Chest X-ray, PA view. Patient: 23 years old, sex M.
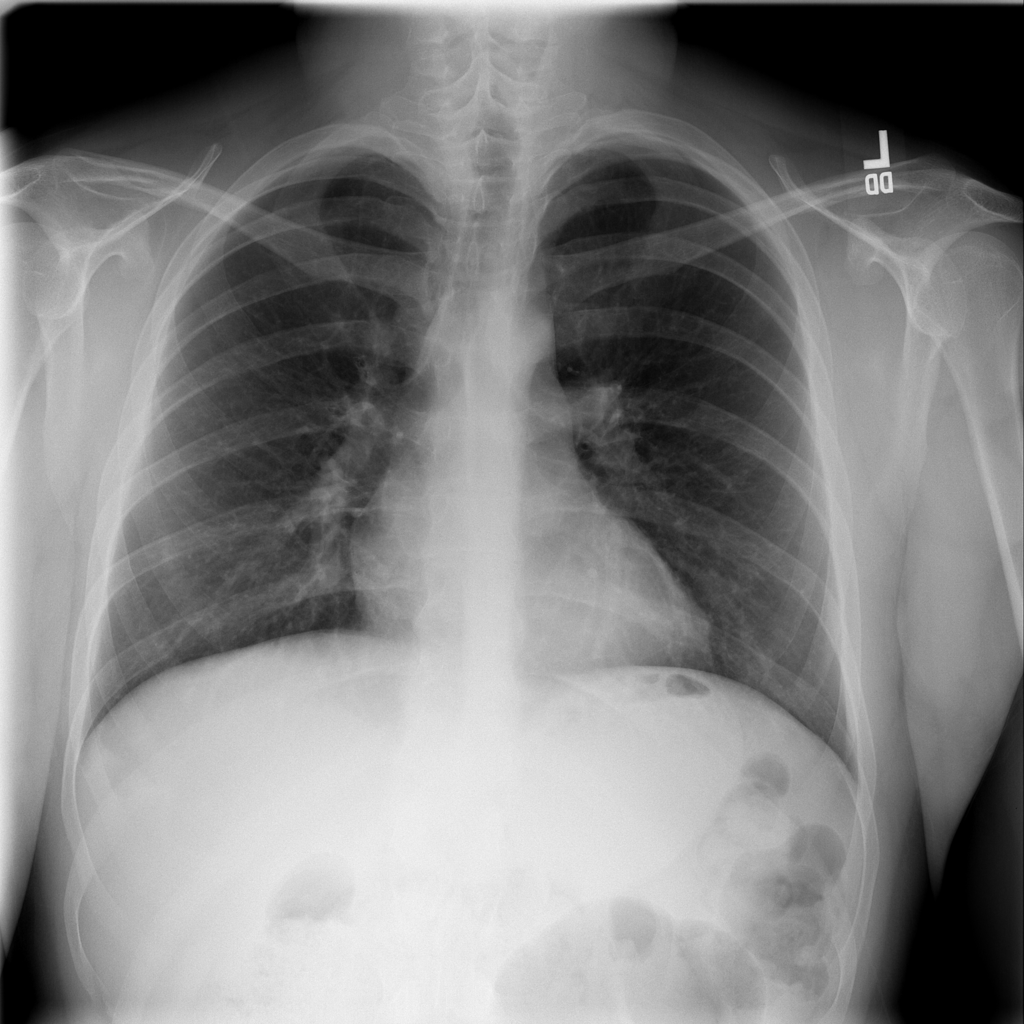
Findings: No Finding